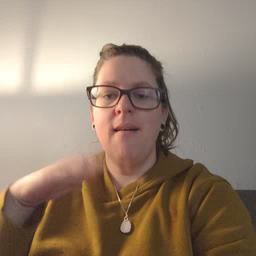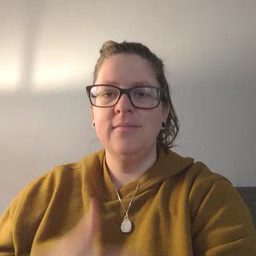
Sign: on